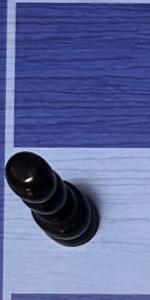
Label: Pawn_Black